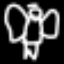
Label: angel